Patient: sex M, age 50
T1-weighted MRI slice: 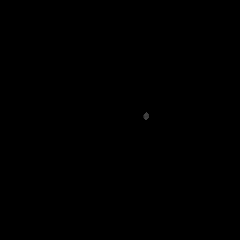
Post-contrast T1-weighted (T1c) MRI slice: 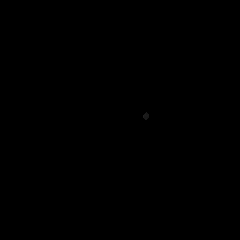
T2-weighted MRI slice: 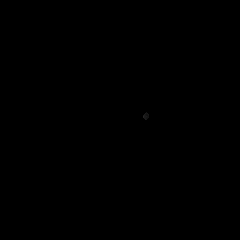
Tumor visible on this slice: no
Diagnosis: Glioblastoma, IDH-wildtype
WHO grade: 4